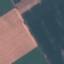
Land use / land cover class: AnnualCrop